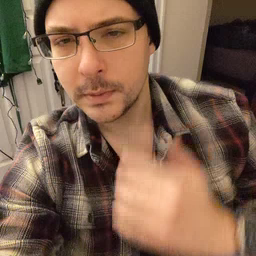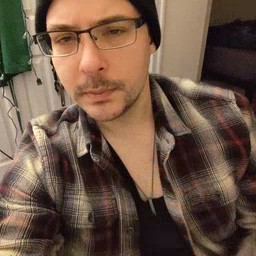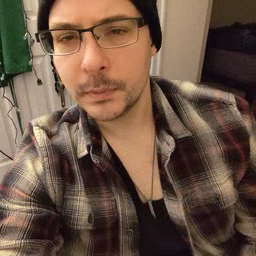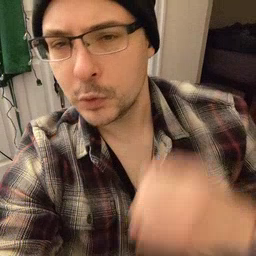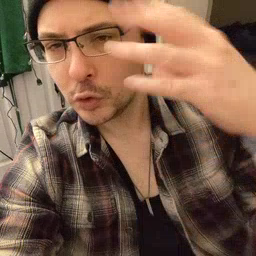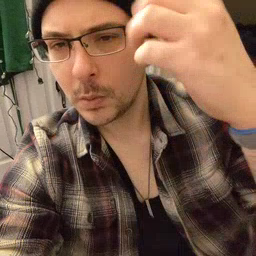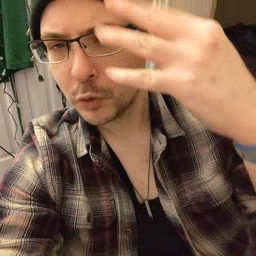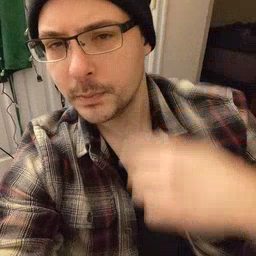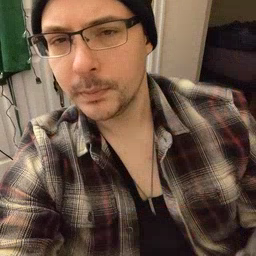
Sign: shower